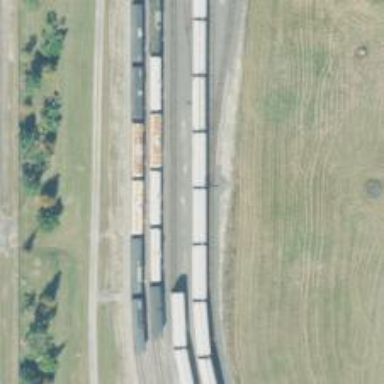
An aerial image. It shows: Rail spur service.